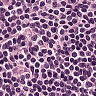
Metastatic tissue present: no